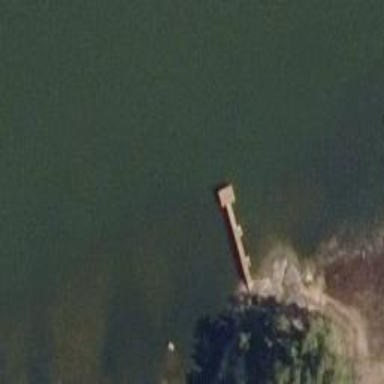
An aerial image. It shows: Man-made pier.